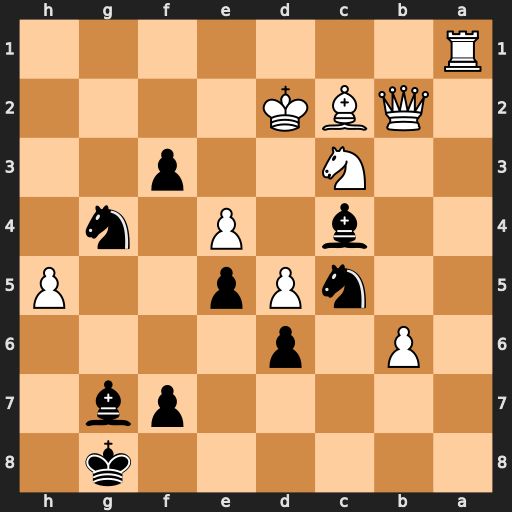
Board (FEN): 6k1/5pb1/1P1p4/2nPp2P/2b1P1n1/2N2p2/1QBK4/R7
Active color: b
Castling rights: -
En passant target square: -
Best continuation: Bh6+ Kd1 f2